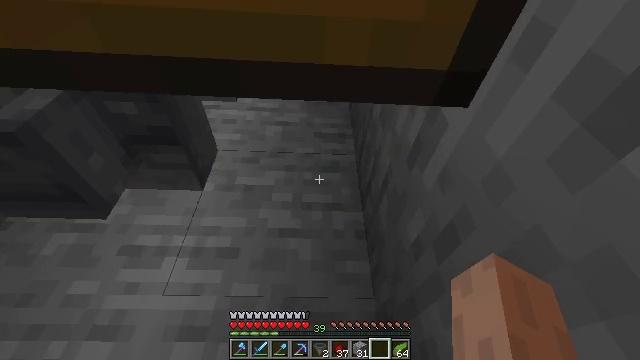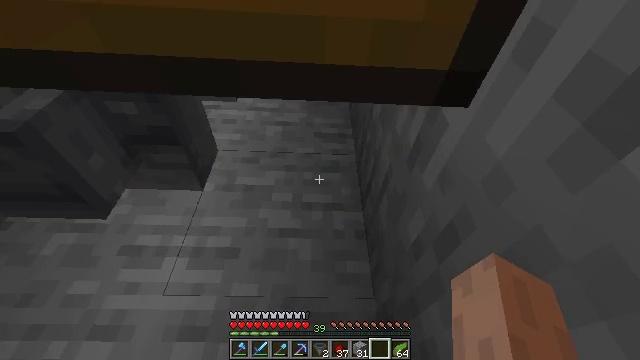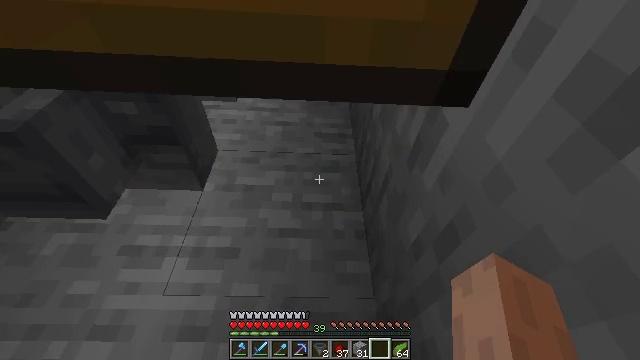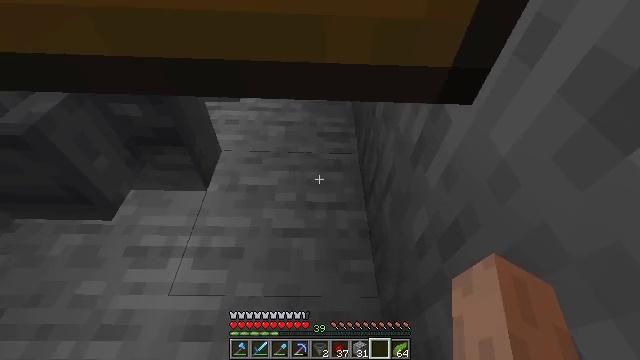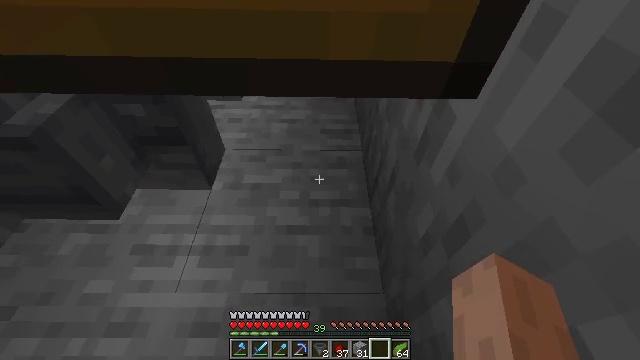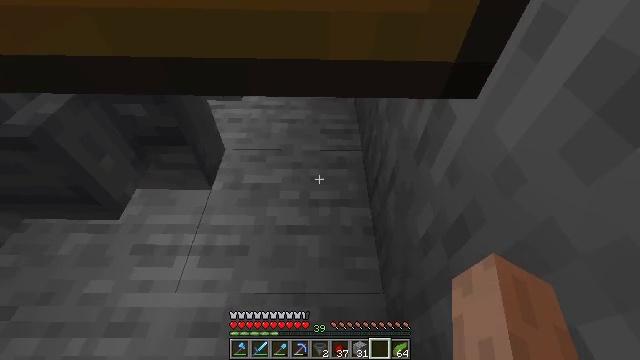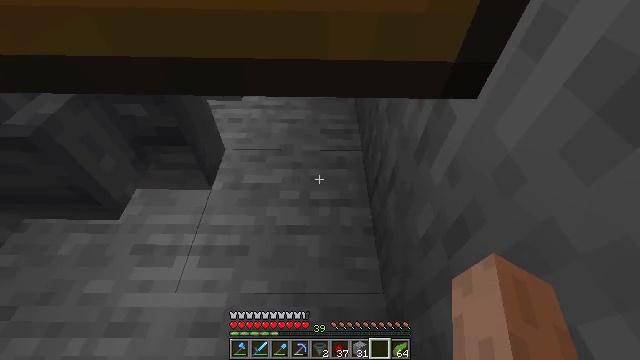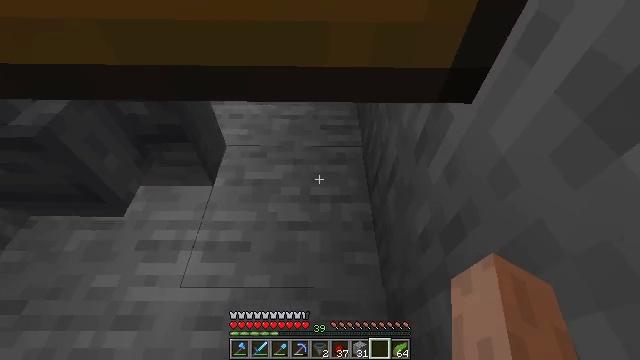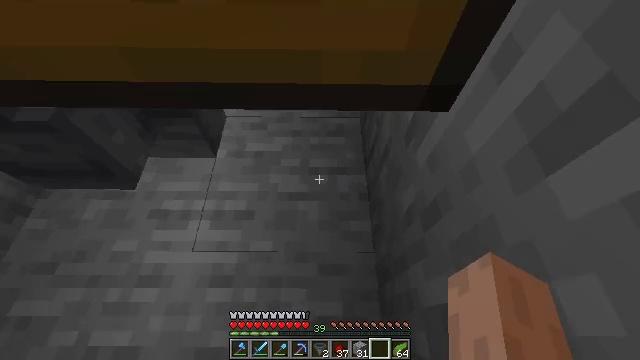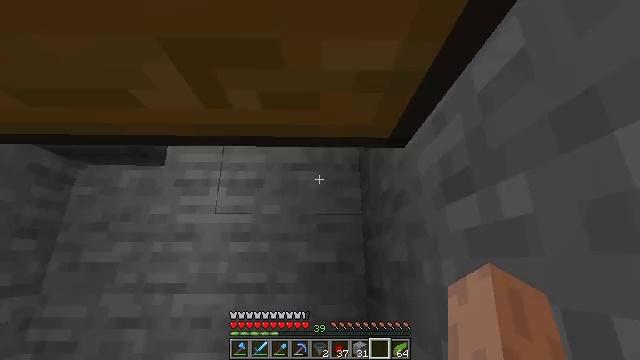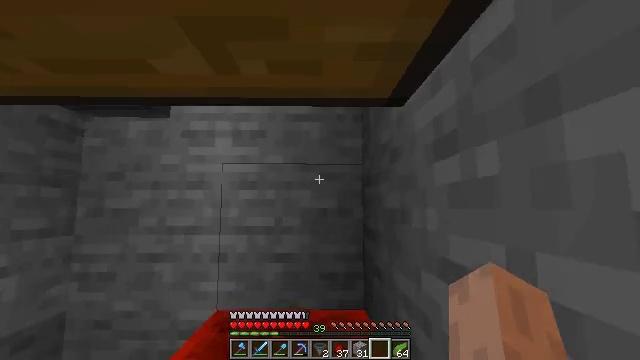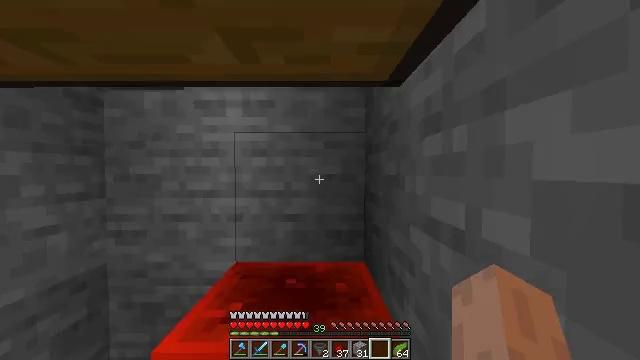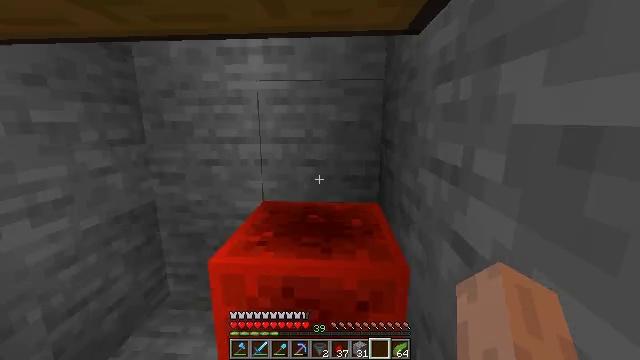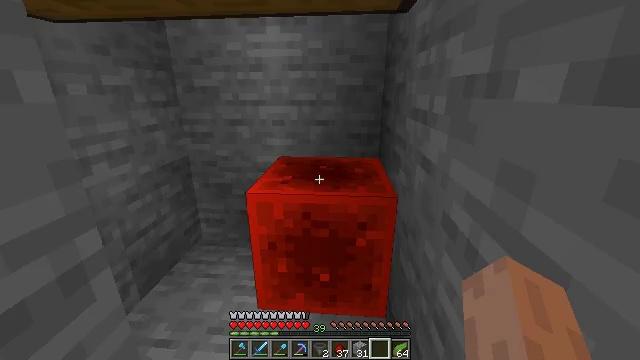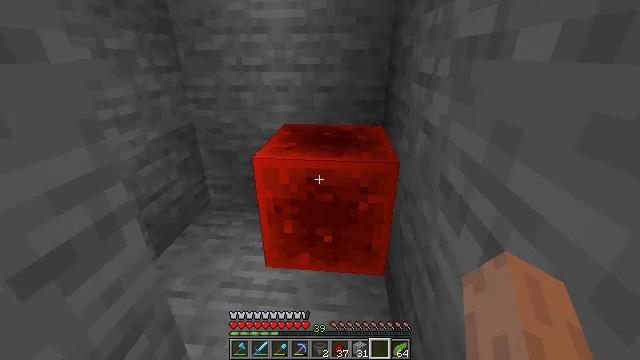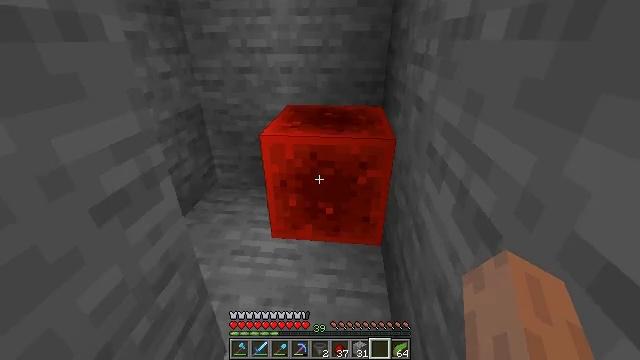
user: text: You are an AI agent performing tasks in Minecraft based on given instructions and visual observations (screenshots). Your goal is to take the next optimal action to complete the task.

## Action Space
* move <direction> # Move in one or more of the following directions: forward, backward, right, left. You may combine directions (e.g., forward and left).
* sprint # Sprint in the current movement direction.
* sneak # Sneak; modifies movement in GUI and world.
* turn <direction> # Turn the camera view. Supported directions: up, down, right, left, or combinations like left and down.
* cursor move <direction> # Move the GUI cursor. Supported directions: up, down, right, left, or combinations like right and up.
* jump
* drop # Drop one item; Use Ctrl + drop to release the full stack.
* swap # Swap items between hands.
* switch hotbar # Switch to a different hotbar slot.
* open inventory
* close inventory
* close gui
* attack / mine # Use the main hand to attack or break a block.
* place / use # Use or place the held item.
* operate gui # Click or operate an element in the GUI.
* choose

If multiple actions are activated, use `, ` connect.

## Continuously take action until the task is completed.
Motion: motion action
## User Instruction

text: Find and mine the redstone block.
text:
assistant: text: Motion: no_op
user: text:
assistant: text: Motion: no_op
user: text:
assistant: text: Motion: no_op
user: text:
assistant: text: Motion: turn left
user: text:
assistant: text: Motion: no_op
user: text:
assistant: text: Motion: no_op
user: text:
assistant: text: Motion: move back, turn down
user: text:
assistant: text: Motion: move back, turn down
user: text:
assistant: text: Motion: move back, turn down
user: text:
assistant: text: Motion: move back, turn down
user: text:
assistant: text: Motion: move back, turn down
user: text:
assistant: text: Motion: move back, turn left and down
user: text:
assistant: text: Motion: move back, turn left and down
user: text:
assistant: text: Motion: move back, turn down
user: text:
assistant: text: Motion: move back, turn down
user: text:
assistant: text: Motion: no_op
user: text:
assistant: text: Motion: no_op
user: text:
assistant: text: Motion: no_op
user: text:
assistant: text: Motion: no_op
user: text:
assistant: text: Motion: no_op
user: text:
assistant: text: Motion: no_op
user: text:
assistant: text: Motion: no_op
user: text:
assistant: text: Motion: no_op
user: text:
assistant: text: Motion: no_op
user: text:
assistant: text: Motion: no_op
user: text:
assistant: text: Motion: no_op
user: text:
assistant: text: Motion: no_op
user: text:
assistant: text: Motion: no_op
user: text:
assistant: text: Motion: no_op
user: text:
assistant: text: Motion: no_op